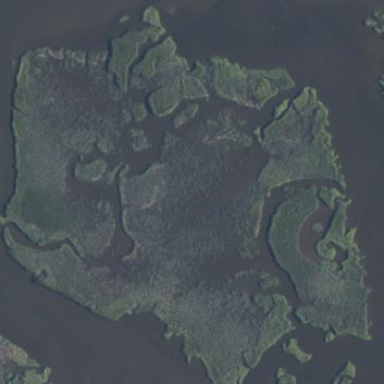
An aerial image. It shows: Saltmarsh wetland area.